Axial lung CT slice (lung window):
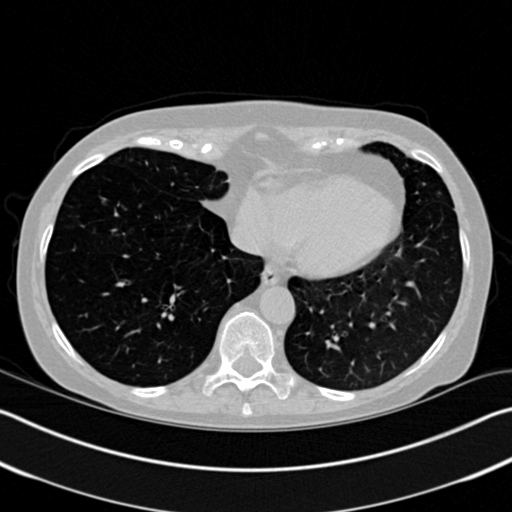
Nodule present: no